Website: apple-inc
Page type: customer-info-address
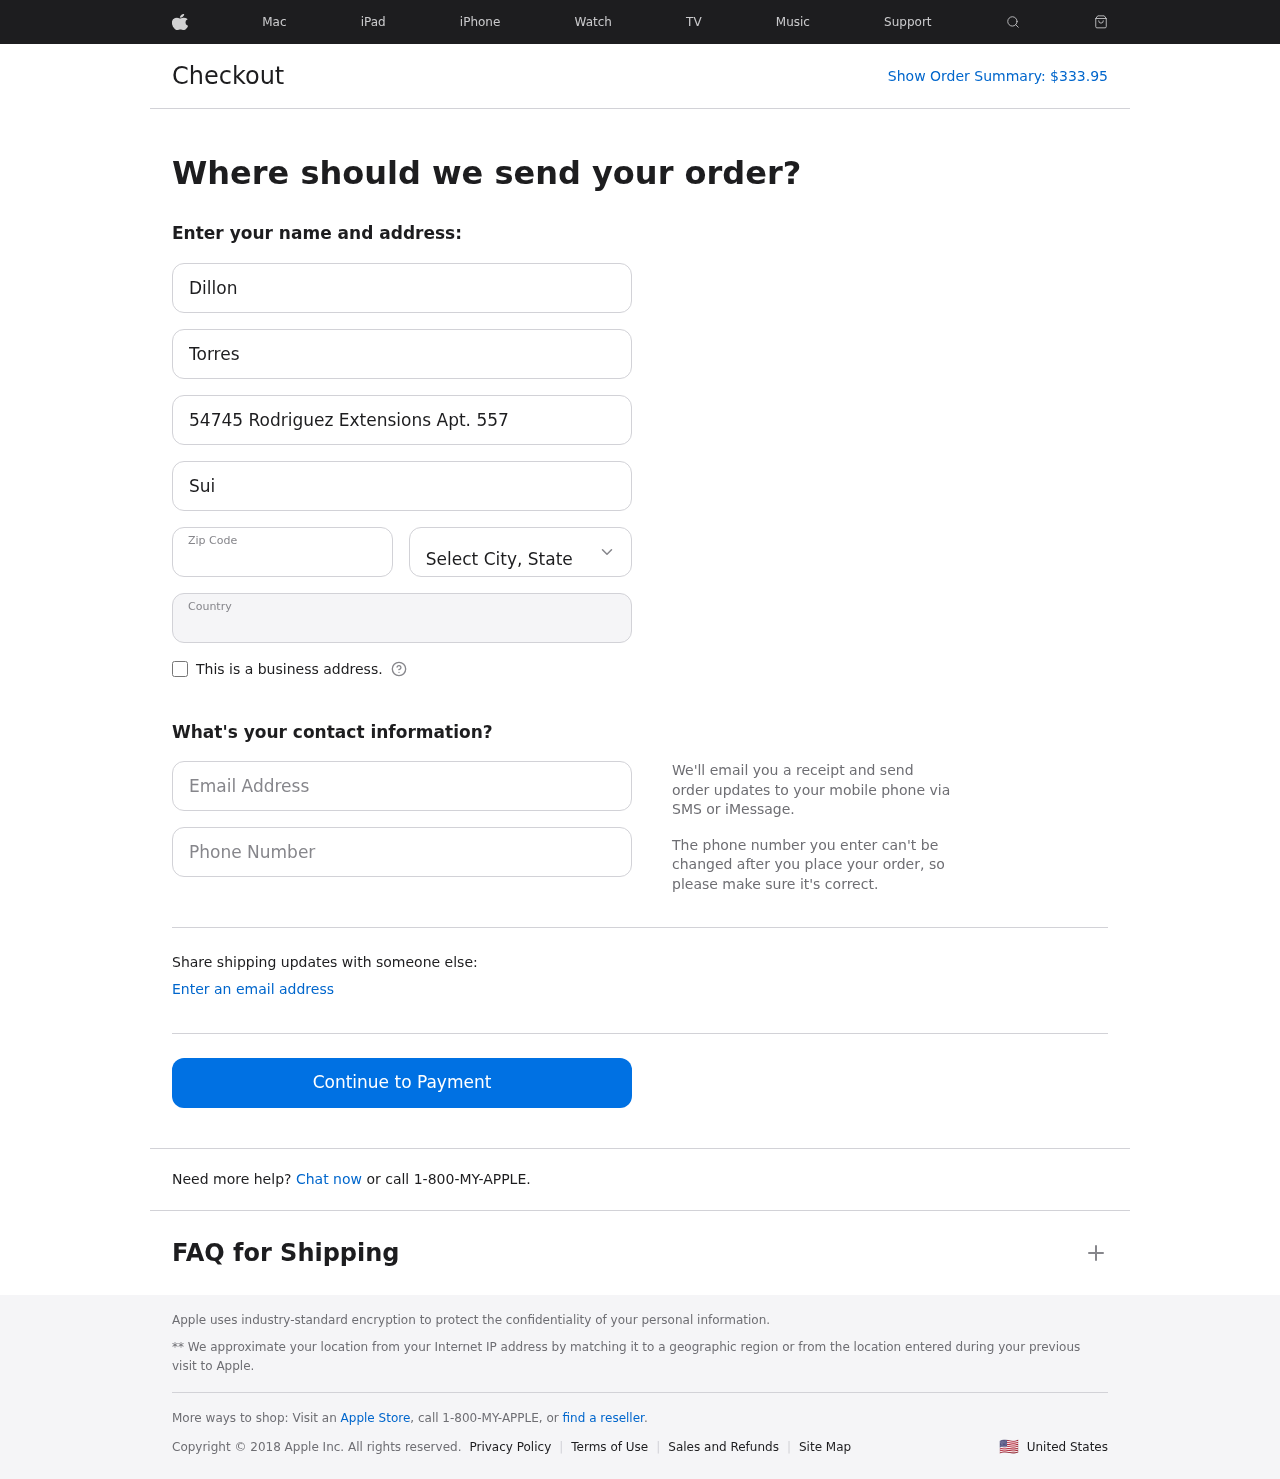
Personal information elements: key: PII_CITY_STATE
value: Santiagoville, MH
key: PII_COUNTRY
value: United States
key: PII_EMAIL
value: dillon.torres@hotmail.com
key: PII_FIRSTNAME
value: Dillon
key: PII_LASTNAME
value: Torres
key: PII_PHONE
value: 8977805160
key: PII_POSTCODE
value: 11725
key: PII_STREET
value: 54745 Rodriguez Extensions Apt. 557
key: PII_STREET2
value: Suite 039
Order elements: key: ORDER_TOTAL
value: $333.95